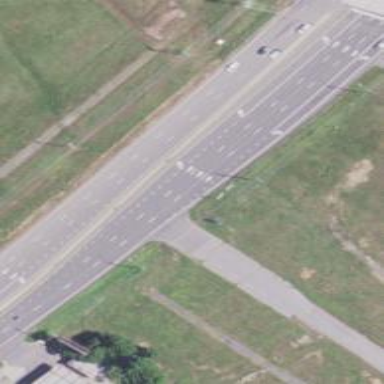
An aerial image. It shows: Primary highway.